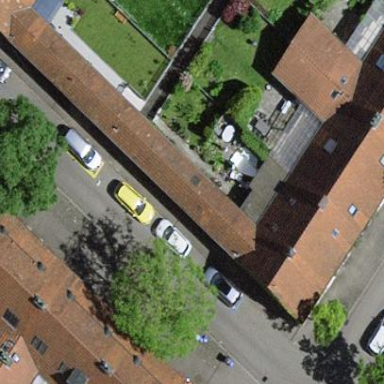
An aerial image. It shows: Terrace building.